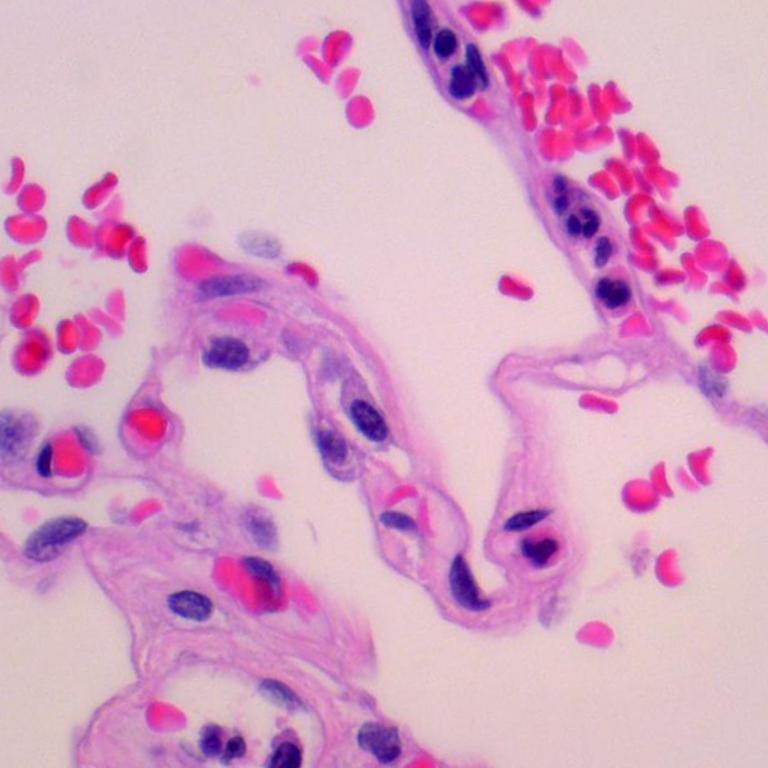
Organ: lung
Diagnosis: benign